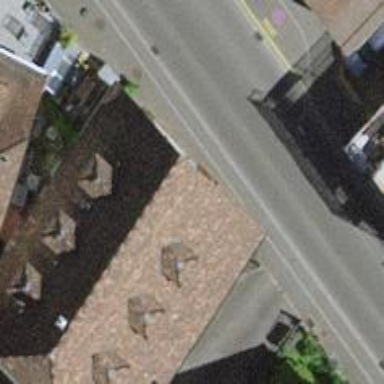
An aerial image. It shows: Restaurant.